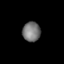
Tissue: skin
Cell type: Epithelial cells
Senescence score: 0.76
Nuclear area (px): 348
Mean DAPI intensity: 116.845